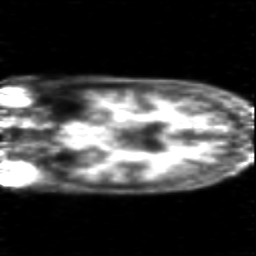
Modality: PET
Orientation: coronal
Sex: female
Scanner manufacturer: siemens